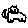
Label: cat